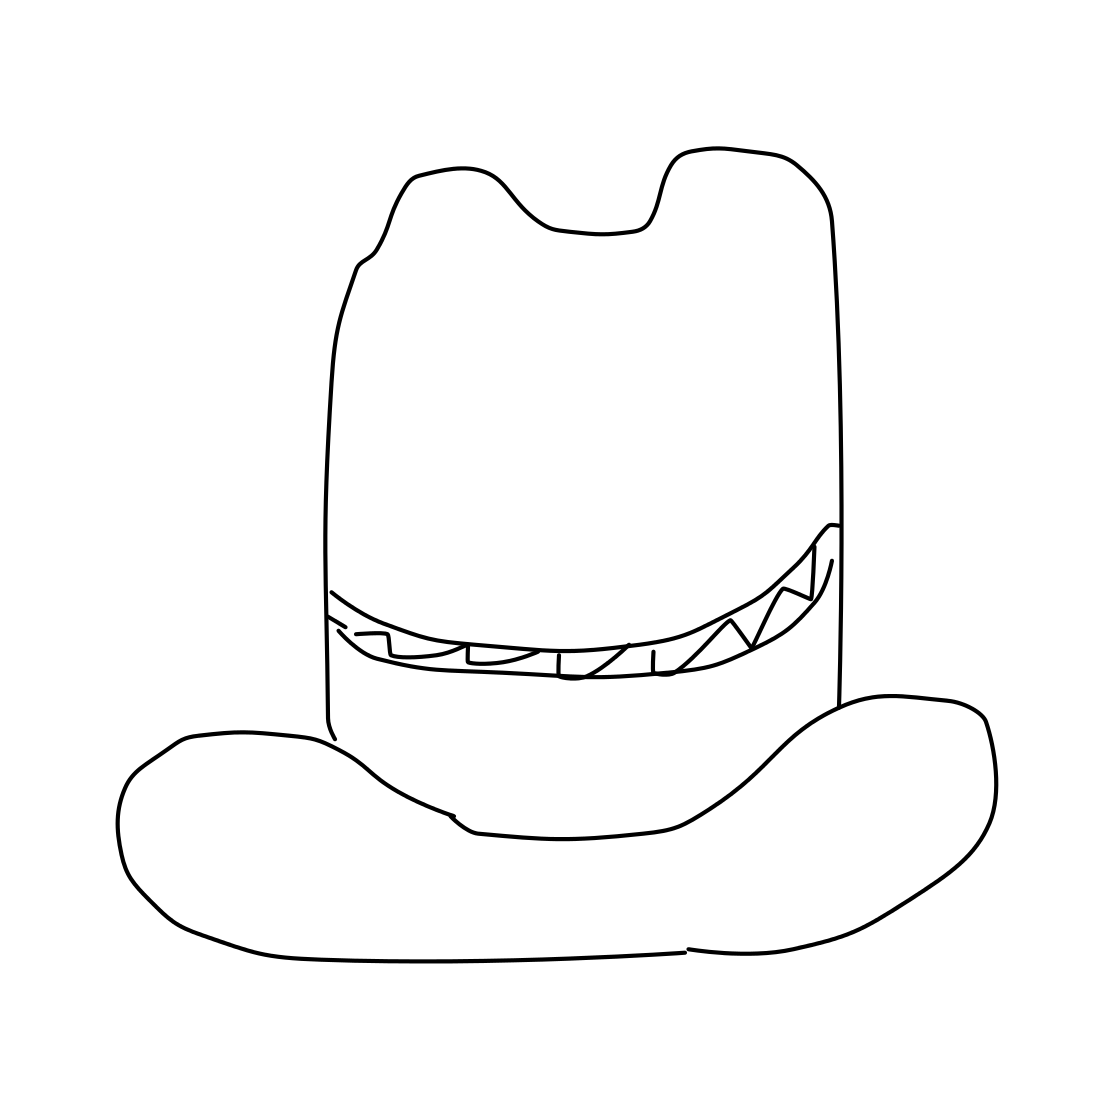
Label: hat